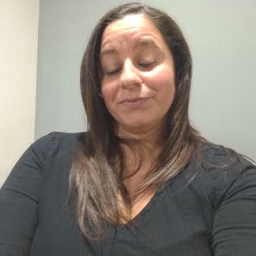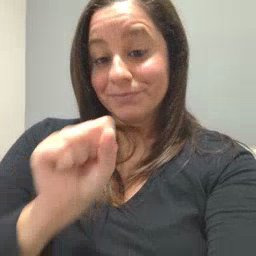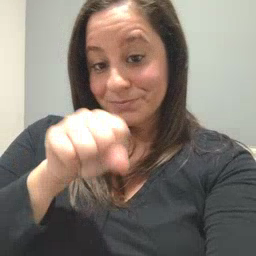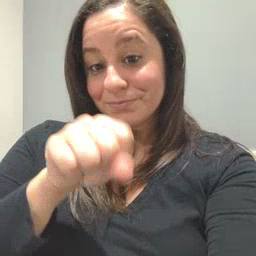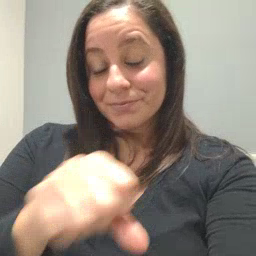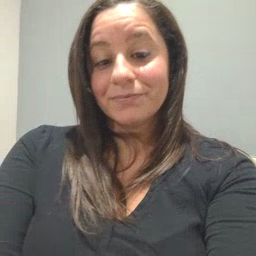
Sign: yes